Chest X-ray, PA view. Patient: 73 years old, sex M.
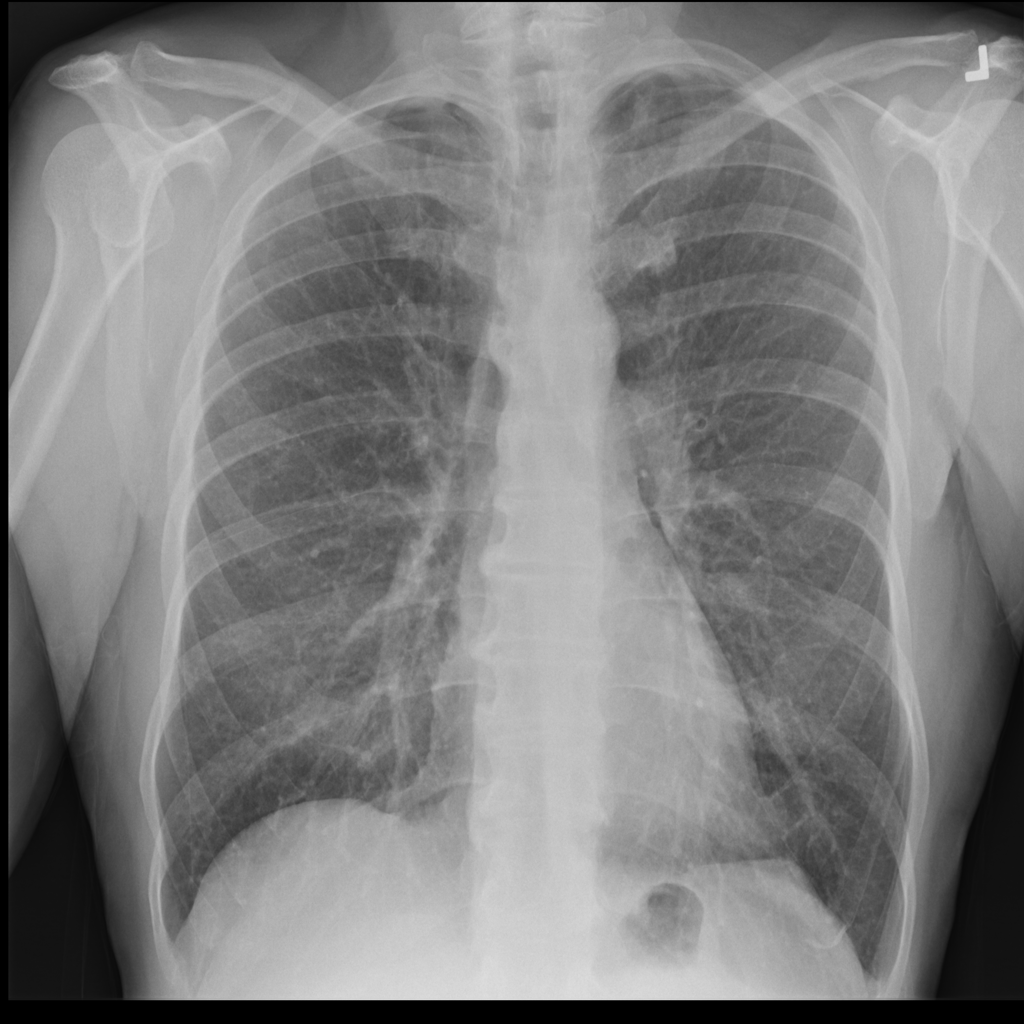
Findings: No Finding